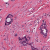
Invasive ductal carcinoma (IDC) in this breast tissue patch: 1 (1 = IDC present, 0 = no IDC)